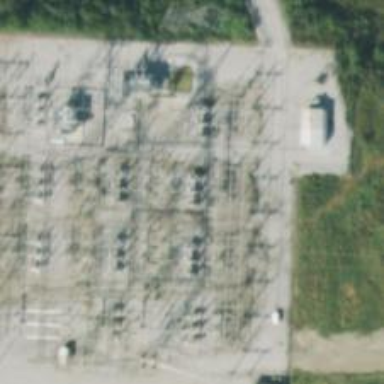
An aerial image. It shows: Switch used for power control.